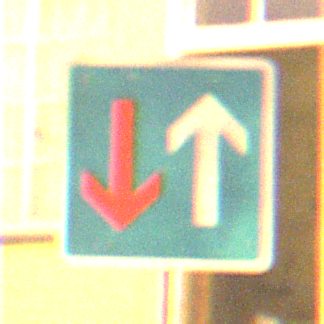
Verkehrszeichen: VorrangVorGegenverkehr
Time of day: Night
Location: Outdoor (Urban)
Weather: Clear
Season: NotSpecified
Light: Artificial